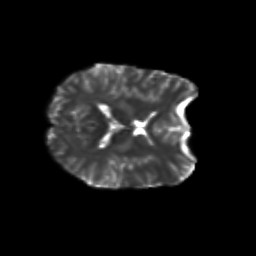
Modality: T2w
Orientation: axial
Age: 28
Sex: female
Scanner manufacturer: siemens
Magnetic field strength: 3 T
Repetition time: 3.5 s
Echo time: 0.113 s